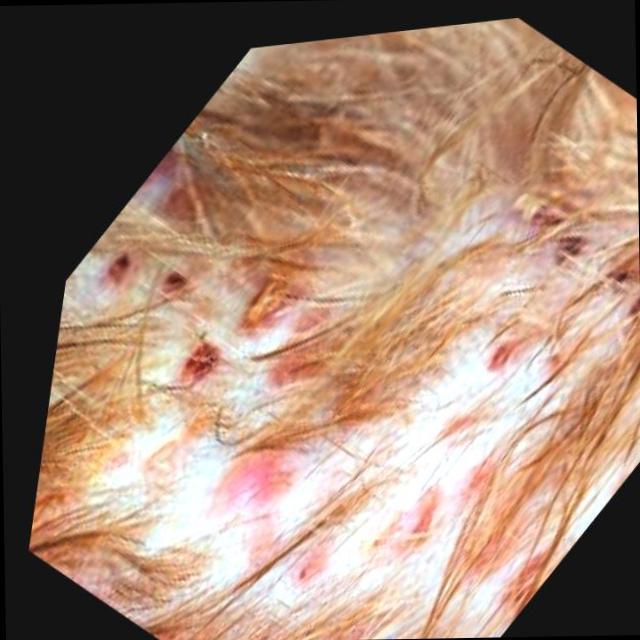
Canine fungal skin infection — characterized by alopecia, scaling, crusting, and circular lesions. Common agents include Malassezia and Candida species.